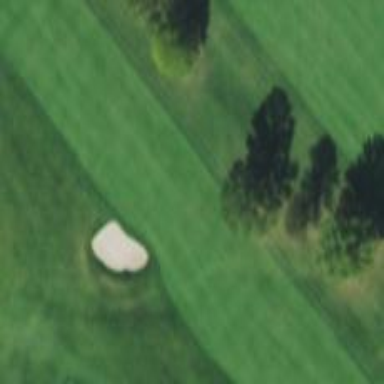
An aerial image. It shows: Golf fairway surrounded by grass.